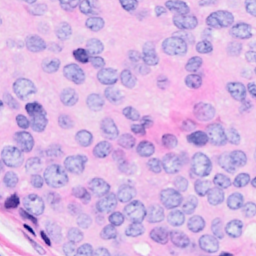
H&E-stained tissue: Breast